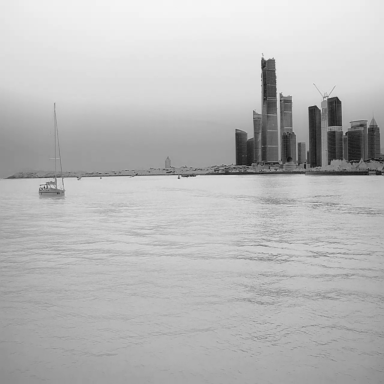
There are three objects shown in the infrared image, including a container_ship, and two sailboats.